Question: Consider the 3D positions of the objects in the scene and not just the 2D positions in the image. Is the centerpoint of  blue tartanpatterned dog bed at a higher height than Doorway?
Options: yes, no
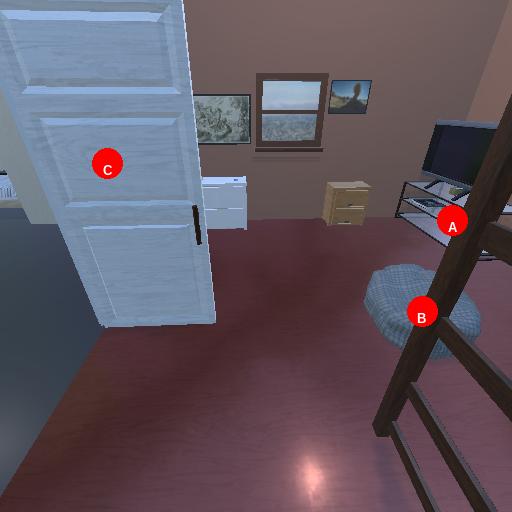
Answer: yes